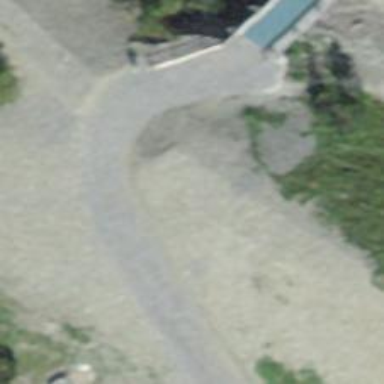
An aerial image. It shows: Pebblestone path.